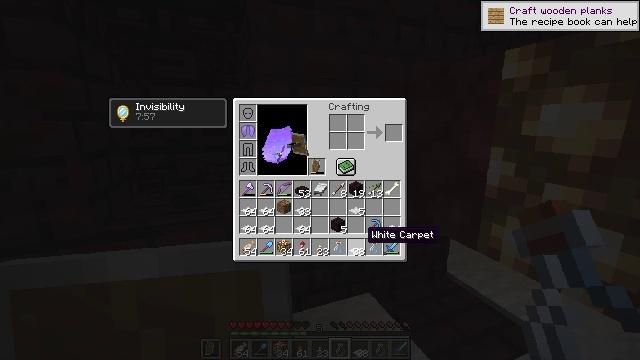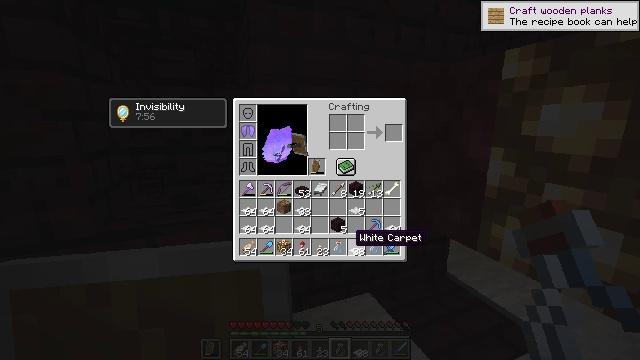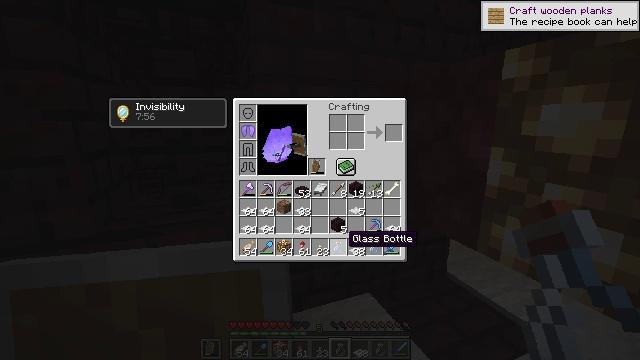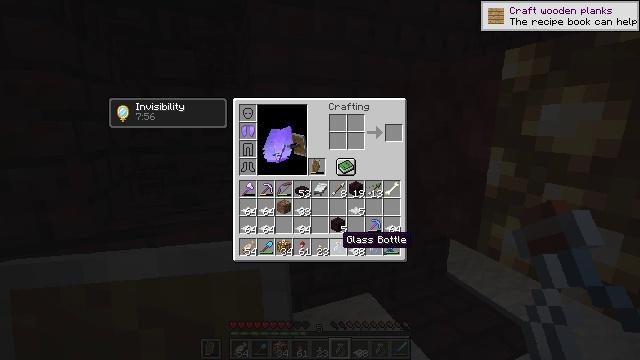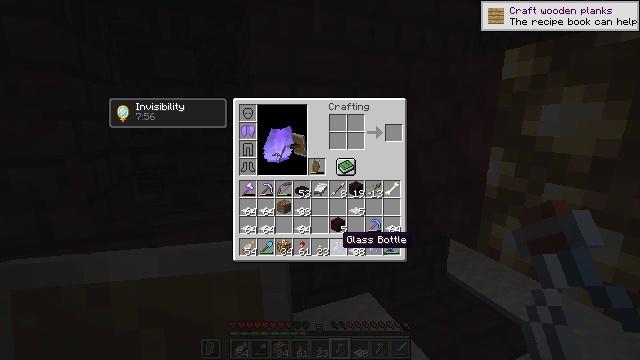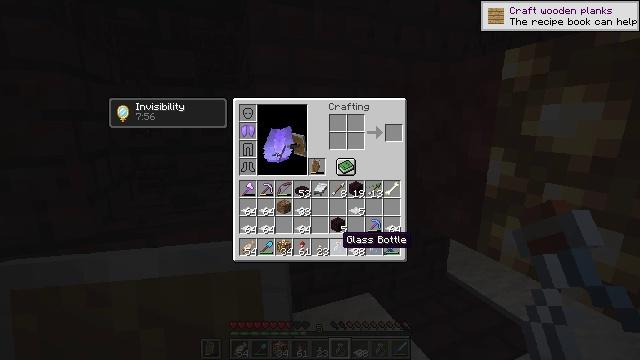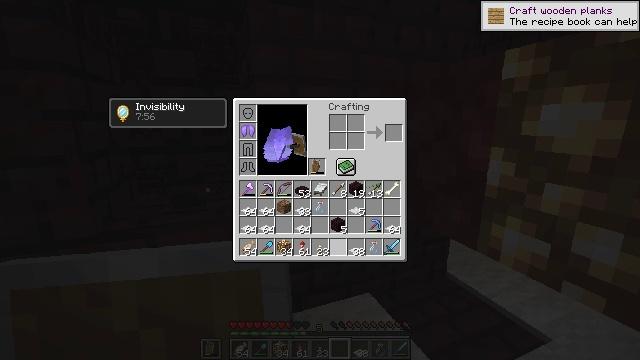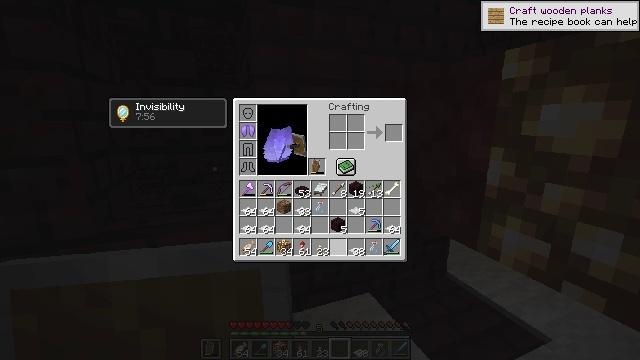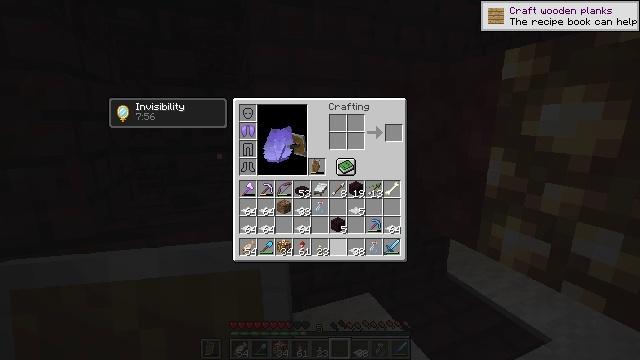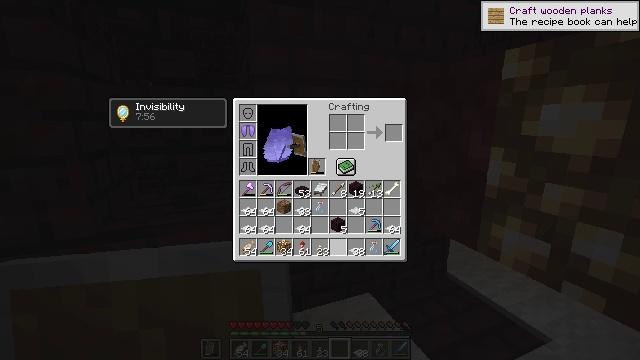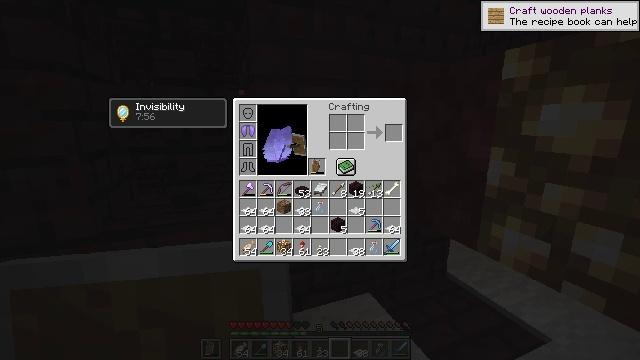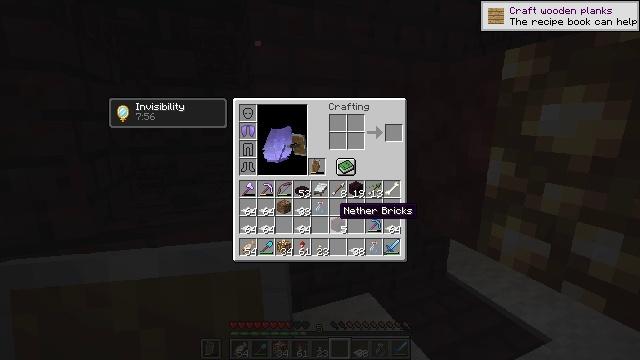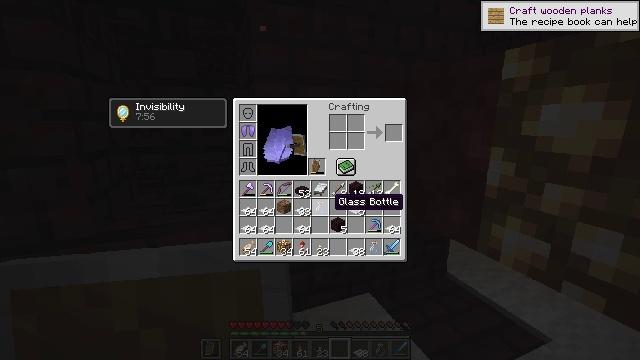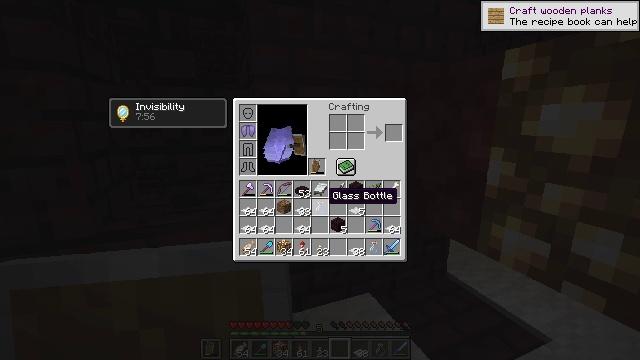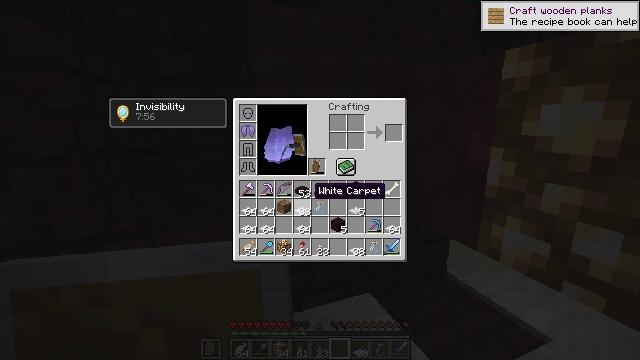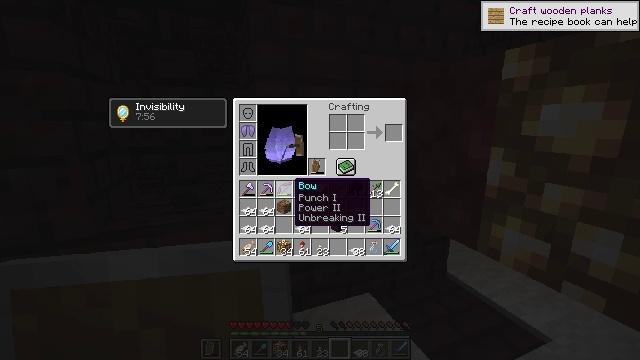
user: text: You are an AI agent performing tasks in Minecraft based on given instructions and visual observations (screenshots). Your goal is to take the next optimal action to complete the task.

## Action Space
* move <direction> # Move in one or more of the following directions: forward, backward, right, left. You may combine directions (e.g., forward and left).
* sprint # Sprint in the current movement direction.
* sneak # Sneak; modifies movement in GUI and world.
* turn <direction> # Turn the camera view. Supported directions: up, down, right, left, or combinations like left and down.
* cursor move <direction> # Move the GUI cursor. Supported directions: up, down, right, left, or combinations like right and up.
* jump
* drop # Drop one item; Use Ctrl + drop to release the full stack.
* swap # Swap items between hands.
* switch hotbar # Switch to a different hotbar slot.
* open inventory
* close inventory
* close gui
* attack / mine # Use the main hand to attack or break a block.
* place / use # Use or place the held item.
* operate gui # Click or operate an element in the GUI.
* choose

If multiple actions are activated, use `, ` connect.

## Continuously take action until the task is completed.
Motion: motion action
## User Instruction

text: Collect glowstone blocks for lighting.
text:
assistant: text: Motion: sneak, cursor move left
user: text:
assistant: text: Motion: sneak, cursor move left
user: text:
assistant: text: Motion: sneak
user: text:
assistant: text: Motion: sneak
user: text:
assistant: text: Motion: sneak
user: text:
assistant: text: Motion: sneak, choose
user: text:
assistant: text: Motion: sneak, choose
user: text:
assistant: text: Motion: sneak, choose
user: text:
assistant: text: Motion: sneak, cursor move right
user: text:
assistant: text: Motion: sneak
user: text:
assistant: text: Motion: sneak, cursor move left and up
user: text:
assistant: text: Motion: sneak, cursor move up
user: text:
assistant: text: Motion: sneak
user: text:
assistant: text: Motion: sneak, cursor move left
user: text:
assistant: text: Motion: sneak, cursor move left
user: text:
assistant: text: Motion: sneak
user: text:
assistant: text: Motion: sneak
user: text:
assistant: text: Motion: sneak, cursor move left
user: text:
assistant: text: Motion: sneak
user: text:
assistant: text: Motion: sneak
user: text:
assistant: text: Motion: sneak, cursor move left
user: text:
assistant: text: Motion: sneak
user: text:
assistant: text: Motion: sneak, cursor move right
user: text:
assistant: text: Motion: sneak
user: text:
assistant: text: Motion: sneak
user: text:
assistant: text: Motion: sneak
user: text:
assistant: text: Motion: sneak
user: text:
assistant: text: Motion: sneak, choose
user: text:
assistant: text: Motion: sneak, choose
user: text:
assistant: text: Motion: sneak, choose